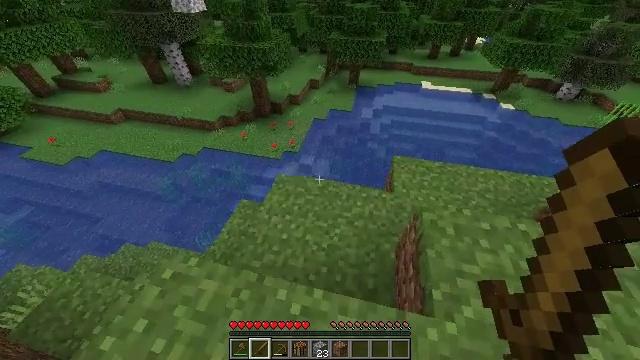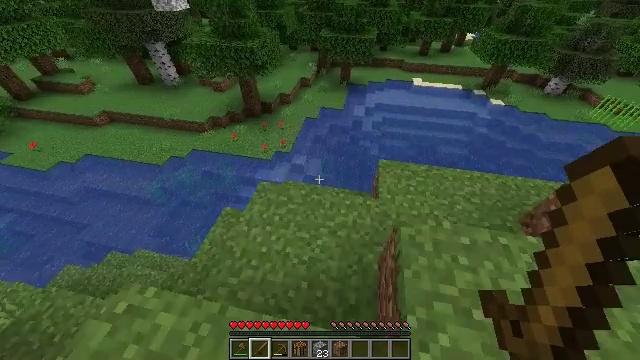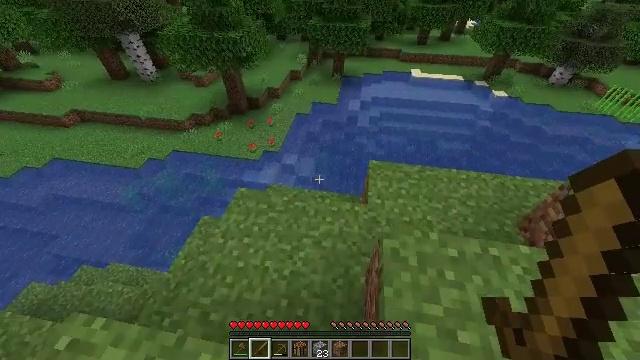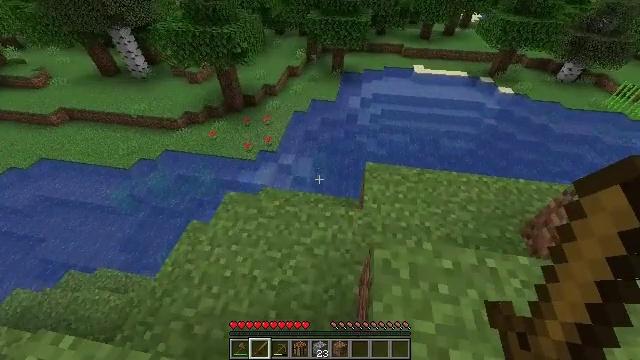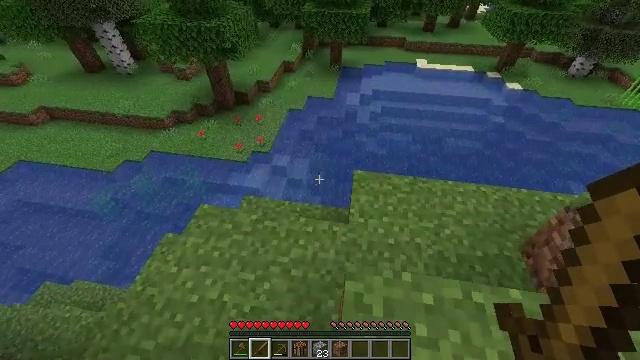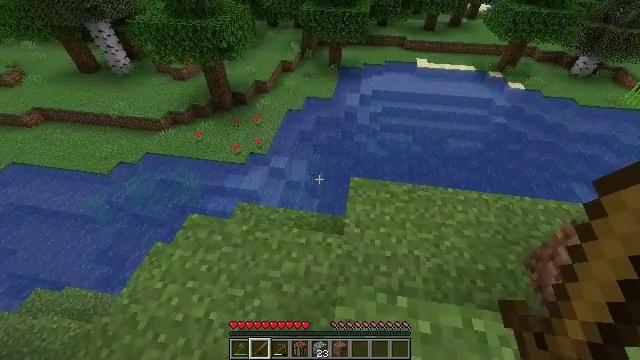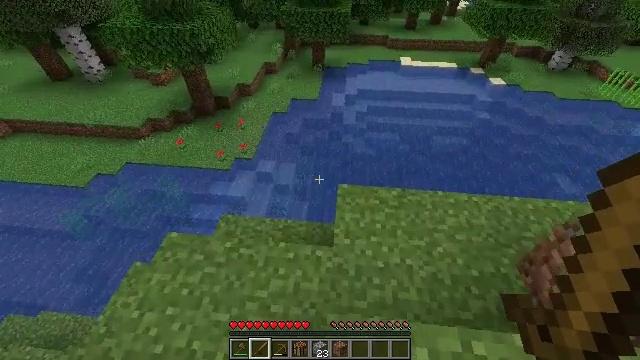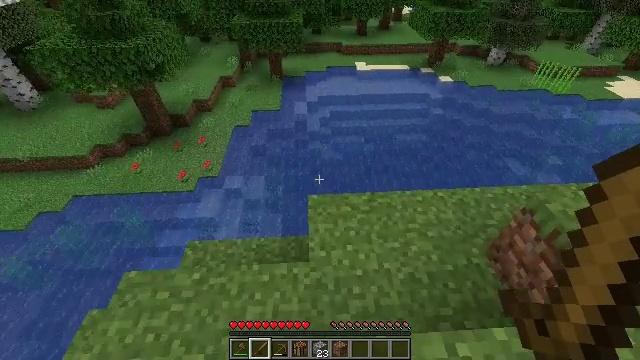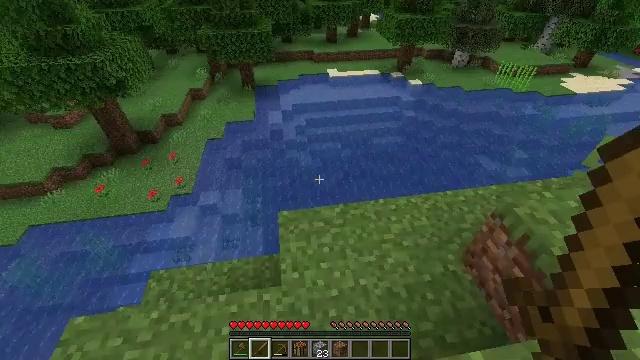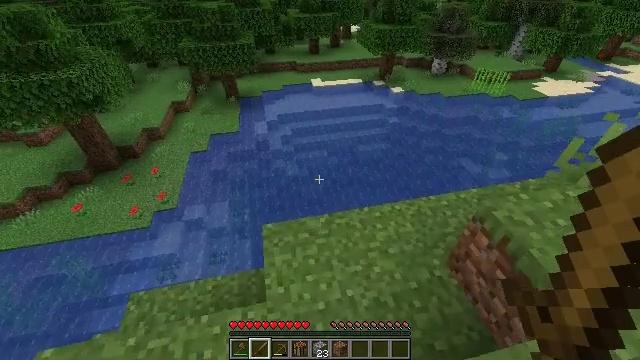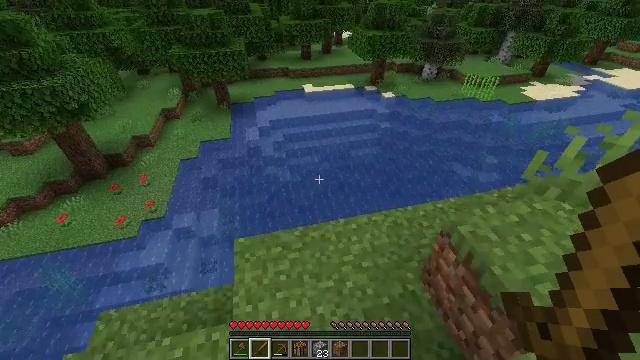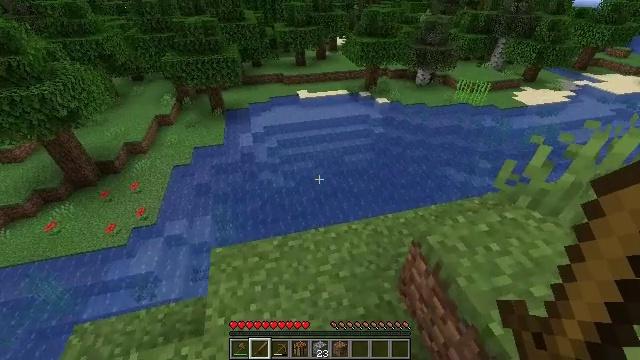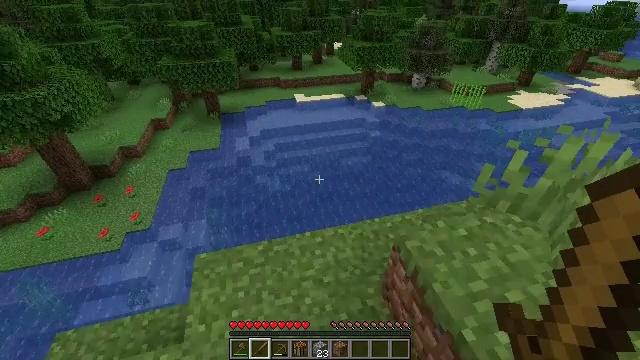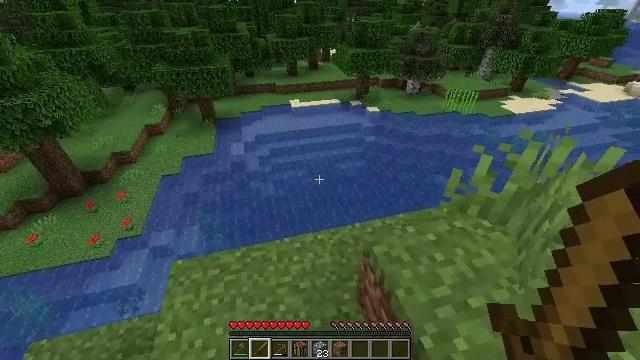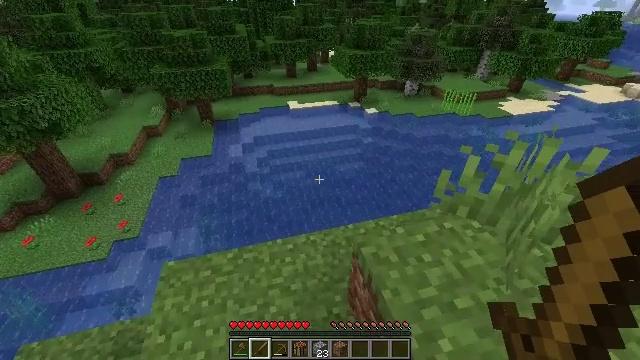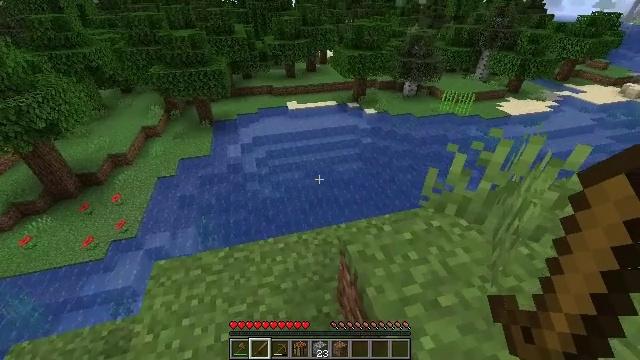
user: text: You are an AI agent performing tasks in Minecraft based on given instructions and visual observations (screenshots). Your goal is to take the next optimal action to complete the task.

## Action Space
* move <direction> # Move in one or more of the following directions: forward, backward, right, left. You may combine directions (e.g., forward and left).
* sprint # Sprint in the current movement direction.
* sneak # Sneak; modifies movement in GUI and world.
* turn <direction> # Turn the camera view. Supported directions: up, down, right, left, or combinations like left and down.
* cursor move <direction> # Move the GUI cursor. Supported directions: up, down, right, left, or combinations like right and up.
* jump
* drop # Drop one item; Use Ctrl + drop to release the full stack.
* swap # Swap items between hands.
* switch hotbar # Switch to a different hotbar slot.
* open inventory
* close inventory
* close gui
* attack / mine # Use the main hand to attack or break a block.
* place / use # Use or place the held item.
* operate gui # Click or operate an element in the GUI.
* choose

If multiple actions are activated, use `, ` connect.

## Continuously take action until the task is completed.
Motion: motion action
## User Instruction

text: Gather sugar cane for crafting.
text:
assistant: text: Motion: move right, turn right
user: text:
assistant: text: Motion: move right, turn right
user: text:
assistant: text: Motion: move forward and move right
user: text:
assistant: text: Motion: move forward and move right
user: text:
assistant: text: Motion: move forward
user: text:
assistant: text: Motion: move forward, turn right
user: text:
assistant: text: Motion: move forward and move right, turn right and up
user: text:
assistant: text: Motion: move right, turn right and up
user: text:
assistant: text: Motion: move right, turn right and up
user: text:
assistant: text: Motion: move right, turn right and up
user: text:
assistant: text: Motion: move right, turn up
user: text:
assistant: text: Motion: move right
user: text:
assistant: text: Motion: move right, turn up
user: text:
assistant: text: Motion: no_op
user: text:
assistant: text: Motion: no_op
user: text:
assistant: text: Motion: no_op
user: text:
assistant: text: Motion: no_op
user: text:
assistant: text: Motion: no_op
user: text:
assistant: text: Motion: no_op
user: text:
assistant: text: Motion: no_op
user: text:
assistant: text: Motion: turn right
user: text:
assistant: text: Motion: move forward, turn right and up
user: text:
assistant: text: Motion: move forward and move right, turn right and up
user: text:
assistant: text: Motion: move forward and move right, turn right and up
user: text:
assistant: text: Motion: move forward and move right, turn right and up
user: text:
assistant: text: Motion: move forward and move right
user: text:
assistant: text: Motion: move forward and move right
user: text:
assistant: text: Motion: move forward
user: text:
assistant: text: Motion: move forward
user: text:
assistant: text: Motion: move forward, turn right